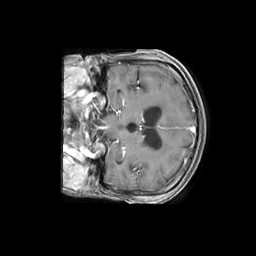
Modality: T1w
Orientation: coronal
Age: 66
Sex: female
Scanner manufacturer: philips
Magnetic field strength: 1.5 T
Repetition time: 0.1889 s
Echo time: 0.001874 s